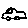
Label: car